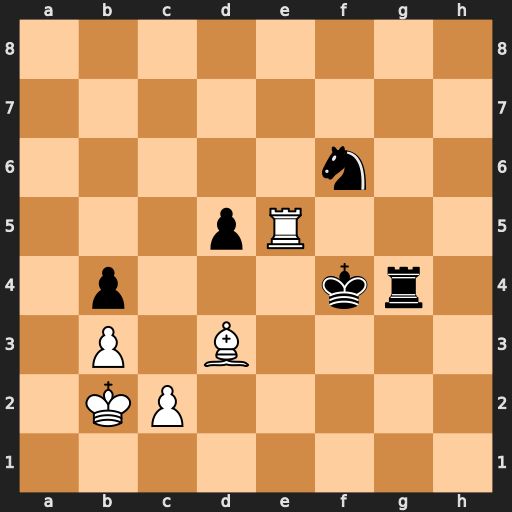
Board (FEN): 8/8/5n2/3pR3/1p3kr1/1P1B4/1KP5/8
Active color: w
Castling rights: -
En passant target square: -
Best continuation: Rf5+ Ke3 Rxf6